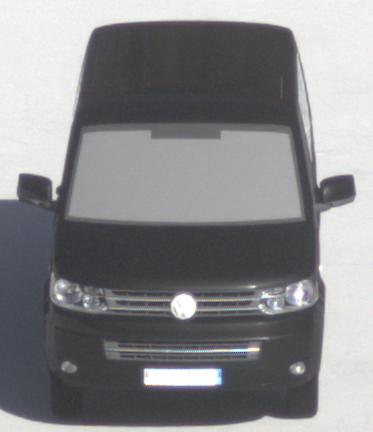
Make: VW Commercial Vehicles (Nutzfahrzeuge)
Model: T5 Multivan 2.0
Detailed model: T5 Multivan
Model produced from: 2009/09
Model produced until: 2013/06
Doors: 4
Color: black
Road condition: dry road
Daytime: morning or afternoon
Contrast: high contrast